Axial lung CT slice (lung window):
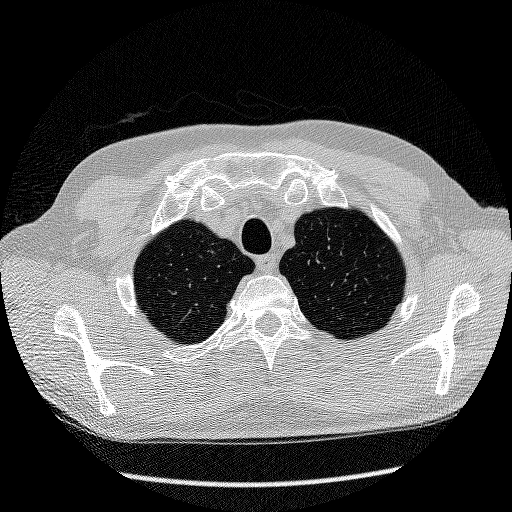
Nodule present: no